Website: apple
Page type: address-validator
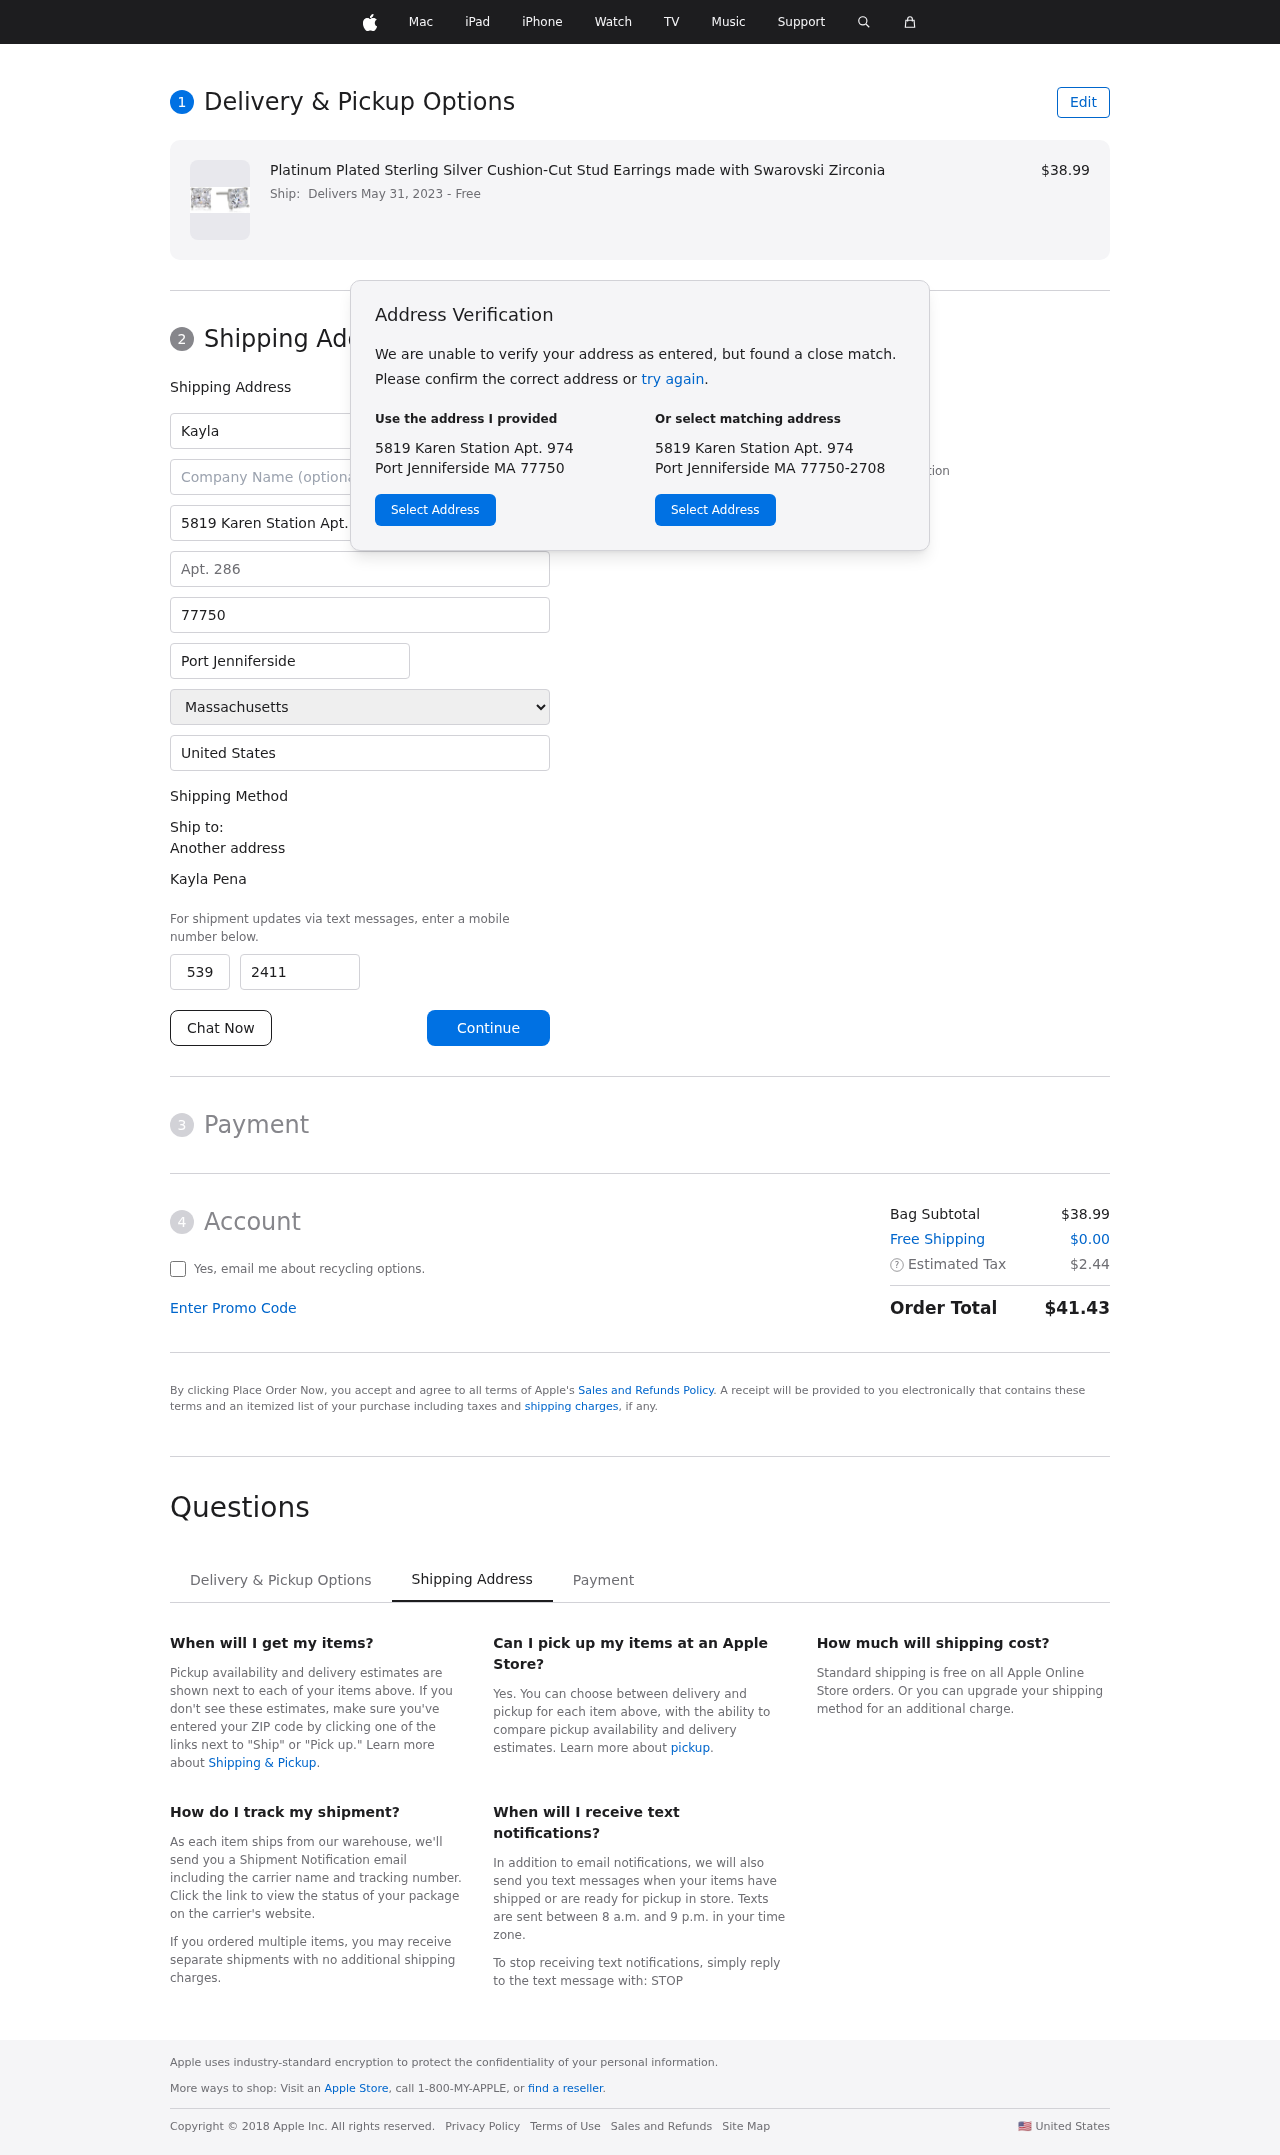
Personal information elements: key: PII_CITY
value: Port Jenniferside
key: PII_COUNTRY
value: United States
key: PII_FIRSTNAME
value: Kayla
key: PII_FULLNAME
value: Kayla Pena
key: PII_LASTNAME
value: Pena
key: PII_PHONE_AREA
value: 539
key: PII_PHONE_SUFFIX
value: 2411
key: PII_POSTCODE
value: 77750
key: PII_STATE
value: Massachusetts
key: PII_STREET
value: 5819 Karen Station Apt. 974
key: PII_STREET2
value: Apt. 286
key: PII_CITY_STATE_ZIP
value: Port Jenniferside MA 77750
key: PII_STATE_ABBR
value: MA
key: PII_POSTCODE_FULL
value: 77750
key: PII_POSTCODE_NUMERIC
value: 77750
Product elements: key: PRODUCT1_NAME
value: Platinum Plated Sterling Silver Cushion-Cut Stud Earrings made with Swarovski Zirconia
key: PRODUCT1_PRICE
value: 38.99
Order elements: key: ORDER_DELIVERY_DATE
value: Delivers May 31, 2023
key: ORDER_SUBTOTAL
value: $38.99
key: ORDER_SHIPPING_COST
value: $0.00
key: ORDER_TAX
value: $2.44
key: ORDER_TOTAL
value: $41.43